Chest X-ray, PA view. Patient: 19 years old, sex M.
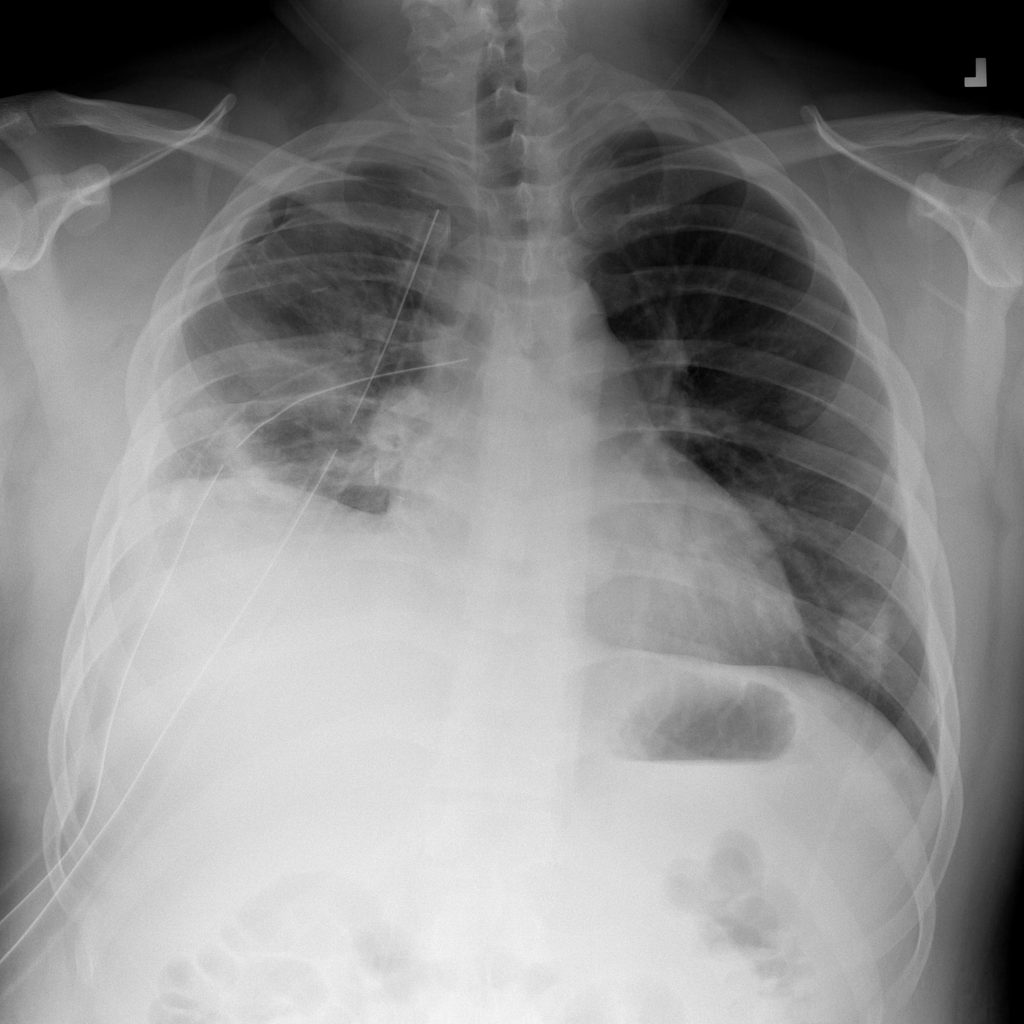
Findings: Infiltration, Nodule, Pneumothorax